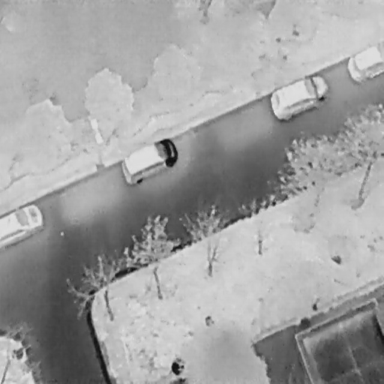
There are four Cars in the infrared image.